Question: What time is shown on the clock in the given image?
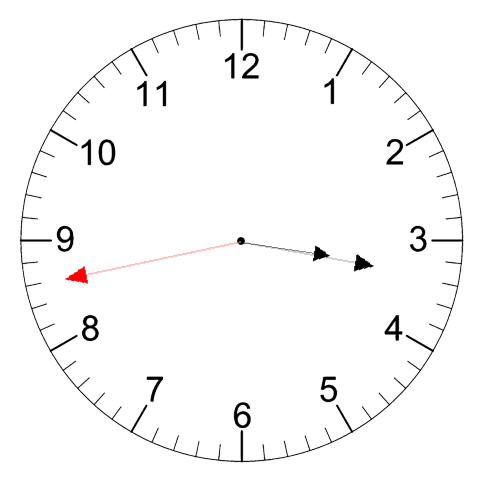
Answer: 03:16:43